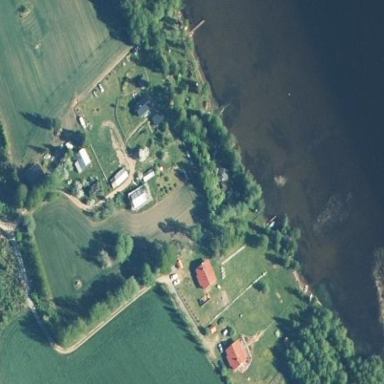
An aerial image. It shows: Farmyard area.